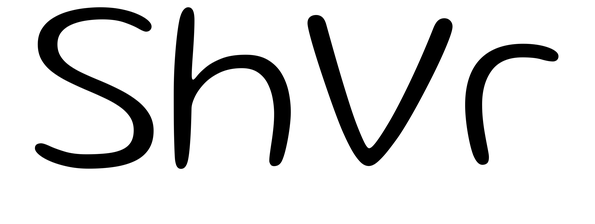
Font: Gluten_ExtraLight